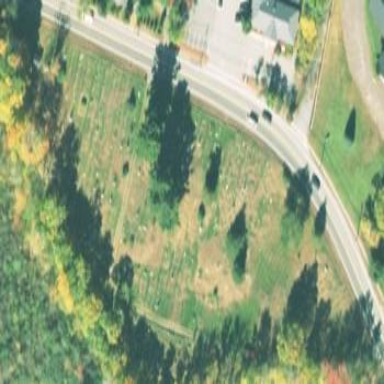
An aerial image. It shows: Cemetery that holds historical significance.